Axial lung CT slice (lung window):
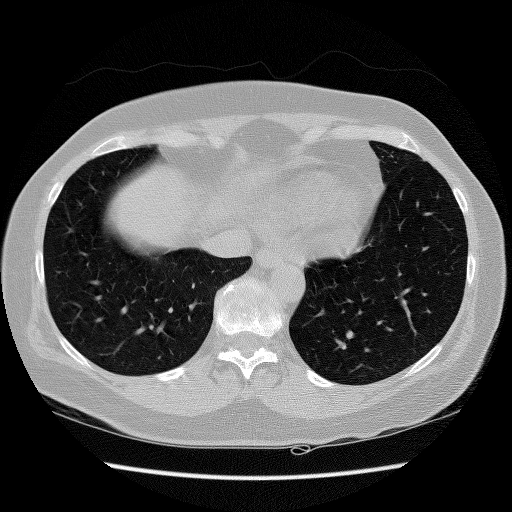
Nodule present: no